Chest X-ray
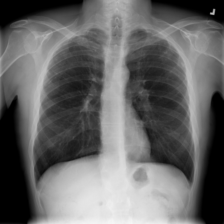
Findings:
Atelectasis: negative
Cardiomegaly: negative
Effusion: negative
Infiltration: negative
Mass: negative
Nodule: negative
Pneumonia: negative
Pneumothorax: negative
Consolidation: negative
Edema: negative
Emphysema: negative
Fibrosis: negative
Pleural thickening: negative
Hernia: negative